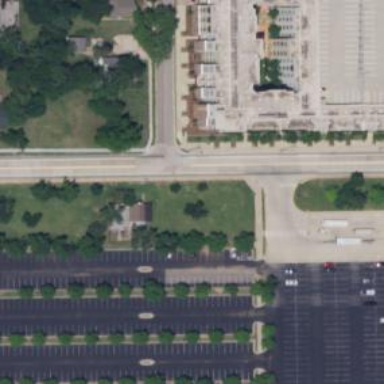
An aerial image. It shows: Parking space.